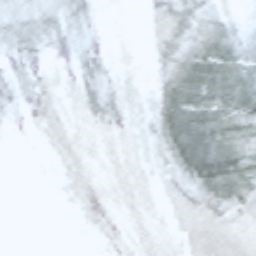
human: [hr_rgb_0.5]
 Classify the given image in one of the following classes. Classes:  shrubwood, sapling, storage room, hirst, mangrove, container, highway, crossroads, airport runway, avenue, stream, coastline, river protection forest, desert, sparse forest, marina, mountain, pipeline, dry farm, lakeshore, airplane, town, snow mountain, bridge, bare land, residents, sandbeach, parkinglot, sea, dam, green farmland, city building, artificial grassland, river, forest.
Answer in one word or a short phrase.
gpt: snow mountain